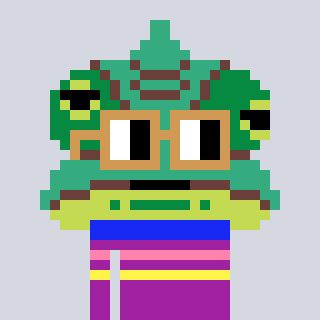
a pixel art character with square brown glasses, a chameleon-shaped head and a magenta-colored body on a cool background